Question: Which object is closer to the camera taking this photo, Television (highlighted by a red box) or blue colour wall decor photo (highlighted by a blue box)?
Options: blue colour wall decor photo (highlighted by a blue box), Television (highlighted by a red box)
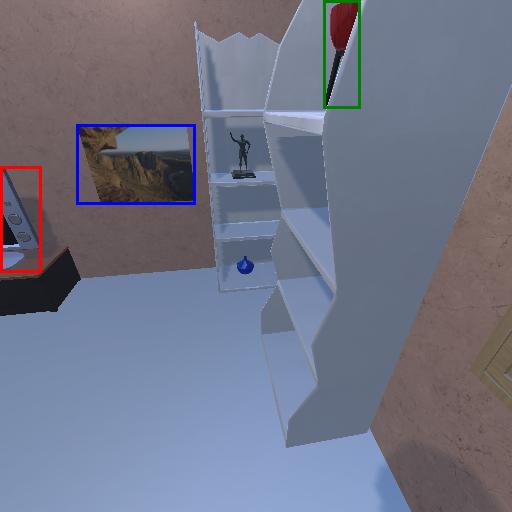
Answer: blue colour wall decor photo (highlighted by a blue box)